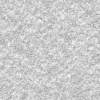
Atmospheric dust classification: not_dusty